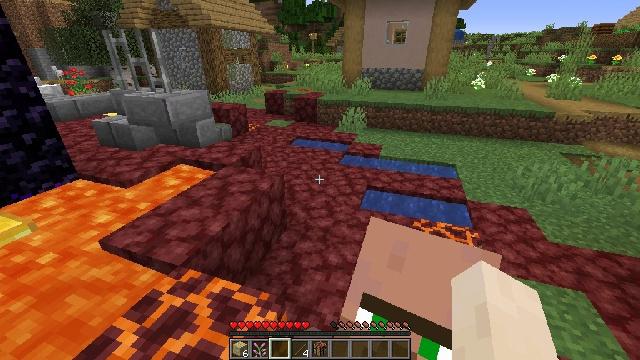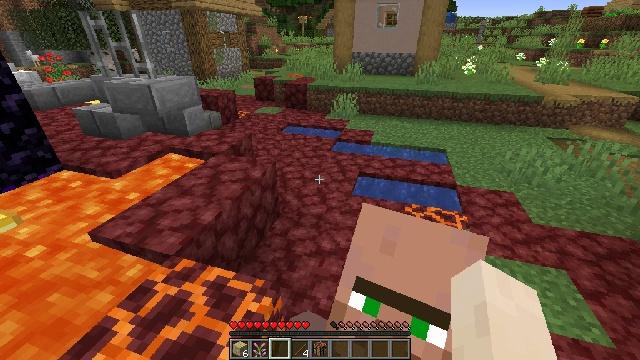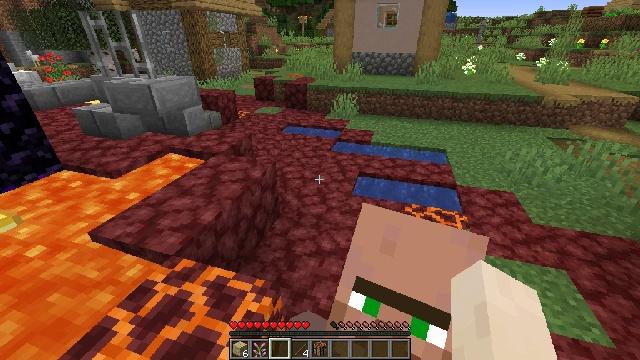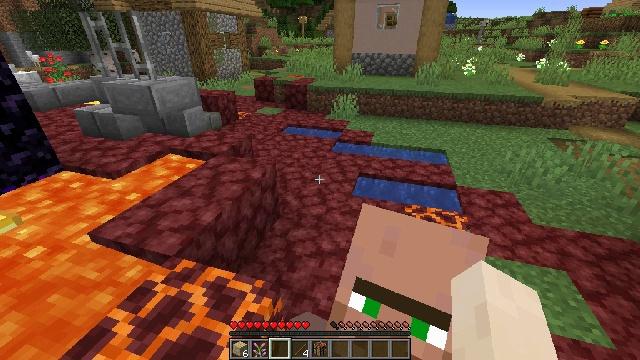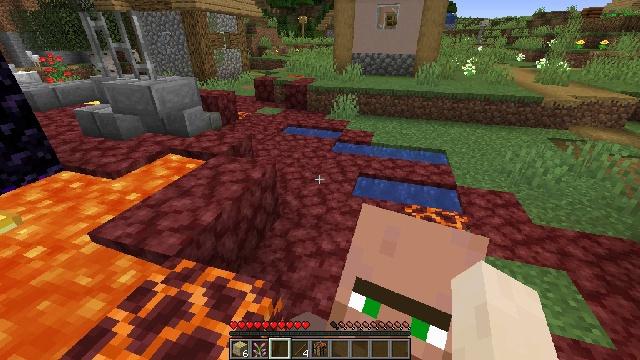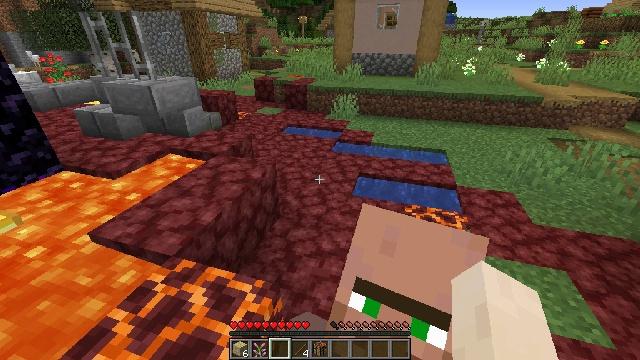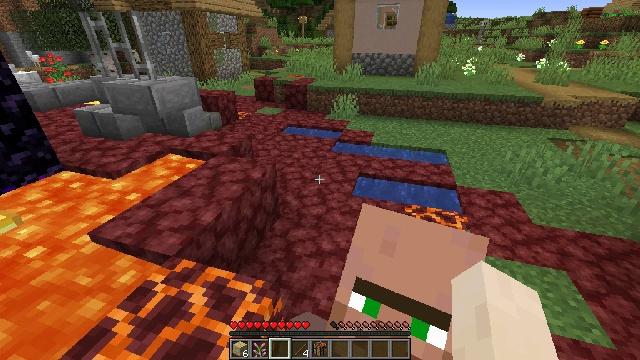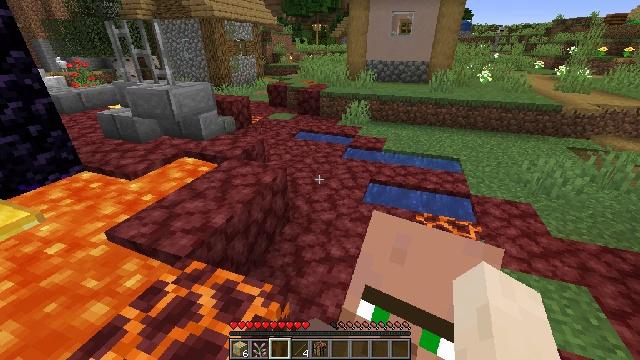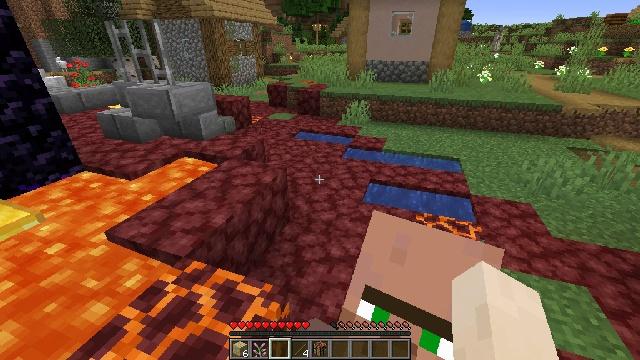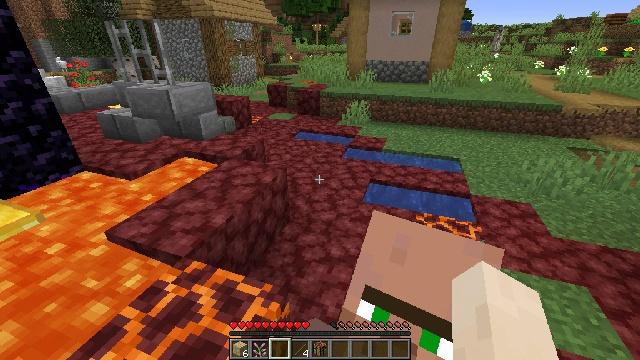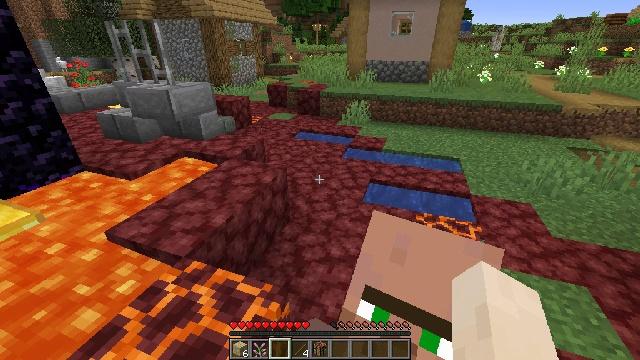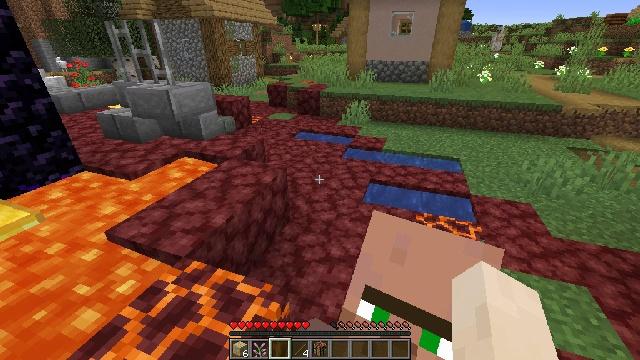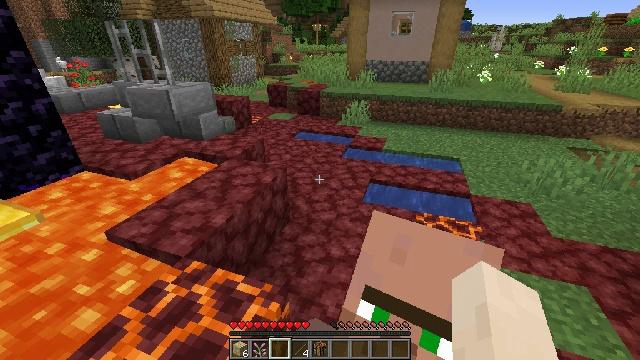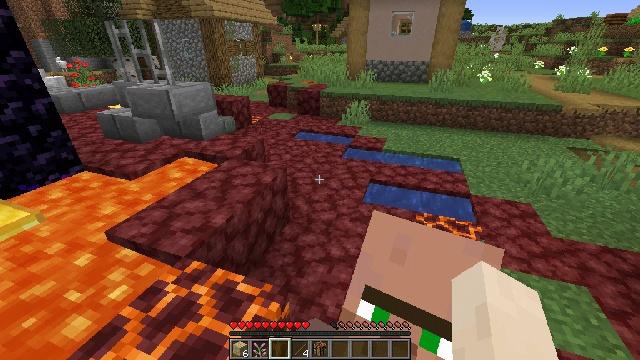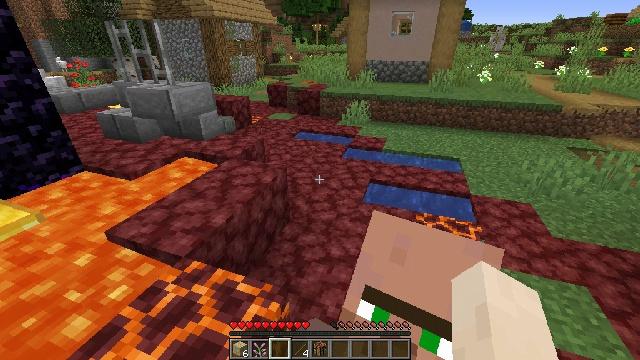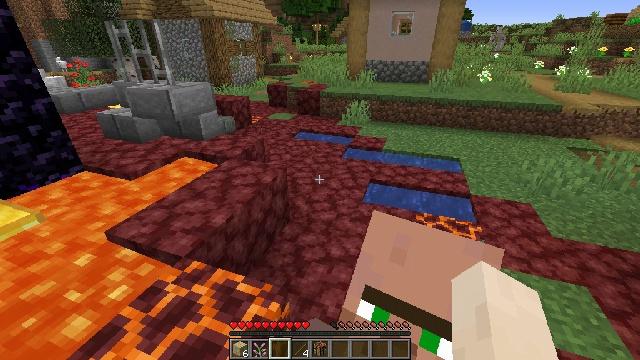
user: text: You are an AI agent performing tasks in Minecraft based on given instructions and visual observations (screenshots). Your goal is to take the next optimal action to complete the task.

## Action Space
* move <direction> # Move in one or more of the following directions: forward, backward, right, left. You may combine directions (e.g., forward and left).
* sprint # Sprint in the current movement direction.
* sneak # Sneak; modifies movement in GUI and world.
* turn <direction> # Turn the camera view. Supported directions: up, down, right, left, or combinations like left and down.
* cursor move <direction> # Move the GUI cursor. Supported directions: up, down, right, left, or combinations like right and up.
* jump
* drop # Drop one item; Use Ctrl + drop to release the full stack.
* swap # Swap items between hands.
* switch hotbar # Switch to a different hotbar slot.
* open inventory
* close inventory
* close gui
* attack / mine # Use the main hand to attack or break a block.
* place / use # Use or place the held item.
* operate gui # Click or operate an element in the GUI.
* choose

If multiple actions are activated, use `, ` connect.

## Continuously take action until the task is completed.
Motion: motion action
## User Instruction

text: Kill mobs.
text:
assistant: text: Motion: turn right and down
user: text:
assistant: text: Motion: no_op
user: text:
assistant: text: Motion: no_op
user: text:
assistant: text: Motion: no_op
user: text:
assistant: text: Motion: no_op
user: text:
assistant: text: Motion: no_op
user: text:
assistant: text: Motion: turn left and up
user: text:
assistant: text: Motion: no_op
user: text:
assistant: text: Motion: no_op
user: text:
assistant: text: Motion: no_op
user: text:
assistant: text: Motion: no_op
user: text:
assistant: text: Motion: no_op
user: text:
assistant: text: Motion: no_op
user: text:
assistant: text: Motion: no_op
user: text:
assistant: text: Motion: no_op
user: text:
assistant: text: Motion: no_op
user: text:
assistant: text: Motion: no_op
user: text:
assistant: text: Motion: no_op
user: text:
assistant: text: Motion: no_op
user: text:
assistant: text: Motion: no_op
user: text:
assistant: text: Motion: no_op
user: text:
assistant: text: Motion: no_op
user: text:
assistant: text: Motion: no_op
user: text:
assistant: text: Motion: no_op
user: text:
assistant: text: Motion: no_op
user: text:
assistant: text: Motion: no_op
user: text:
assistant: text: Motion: no_op
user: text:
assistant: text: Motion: no_op
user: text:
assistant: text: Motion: no_op
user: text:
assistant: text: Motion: no_op